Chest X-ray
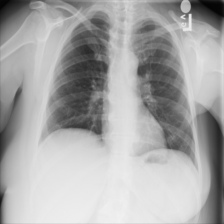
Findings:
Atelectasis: negative
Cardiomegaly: negative
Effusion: negative
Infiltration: negative
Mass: negative
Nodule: negative
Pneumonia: negative
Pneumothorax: negative
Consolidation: negative
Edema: negative
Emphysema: negative
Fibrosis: negative
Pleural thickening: negative
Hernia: negative